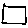
Label: square